Current action and preconditions to check: trajectory_clear

Your task: For each precondition in the list above, predict whether it will hold at this action.

Consider the current scene as observed from the mobile robot's camera, and analyze the predicted future states of all dynamic agents (e.g., people, animals, vehicles, or any moving entities) within the NEXT SECOND.

IMPORTANT: Only answer "very likely" if you are absolutely certain—based on strong, clear evidence—that a dynamic agent will violate the precondition in the predicted future state. Do NOT answer "very likely" for unlikely, ambiguous, or low-probability risks.

Ask yourself for each precondition: Is there a high probability, with clear and convincing evidence, that the predicted future states of any dynamic agent will interfere with the predicted future state of the currently executing action within the NEXT SECOND, causing that precondition to fail?

Assess the risk level based on these predictions. Use "likely" or "very likely" if motions create a clear risk of interference.

Use "neutral" or "improbable" if agents are nearby but their predicted paths are clearly diverging or non-conflicting.

Failure Risk Categories: "very improbable", "improbable", "neutral", "likely", "very likely"

Answer Format: Output ONLY the probability_of_failure value from these categories: "very improbable", "improbable", "neutral", "likely", "very likely"

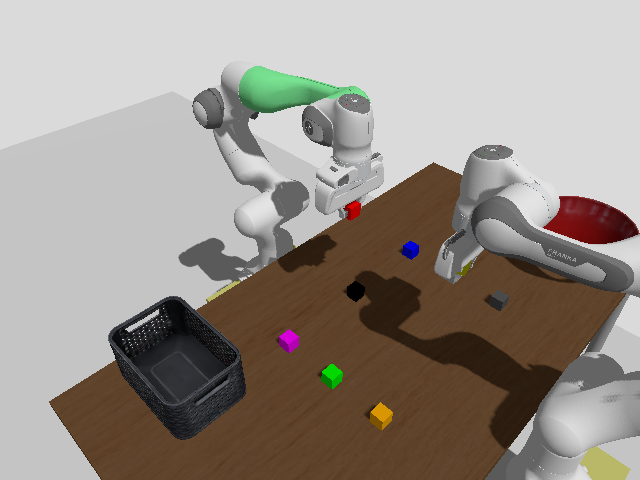

Answer: improbable